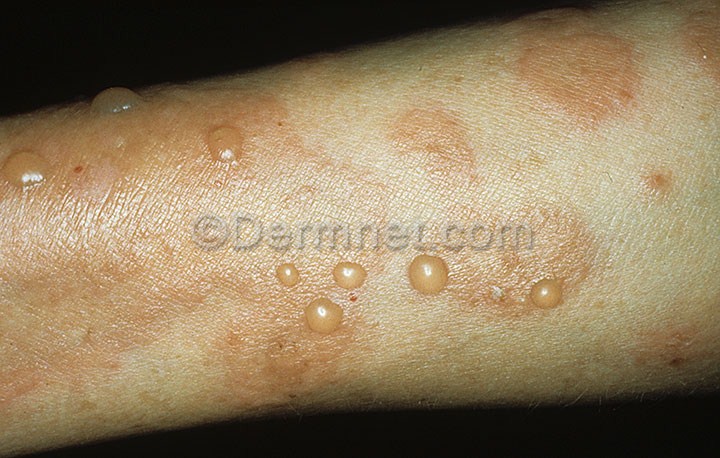
Disease: Bullous Disease Photos